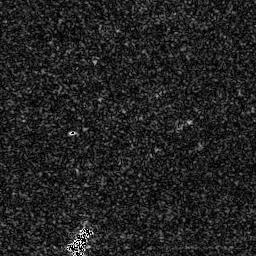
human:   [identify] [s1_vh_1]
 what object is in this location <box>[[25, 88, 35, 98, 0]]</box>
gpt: <ref>1 medium ship at the bottom</ref>